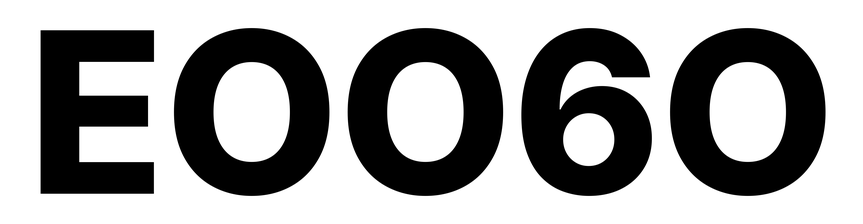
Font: Inter_ExtraBold